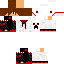
A male human skin with dark skin, wearing brown long hair dressed in a red hoodie and red pants, featuring a closed mouth.